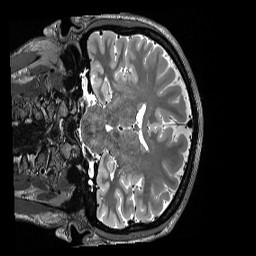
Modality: T2w
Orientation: coronal